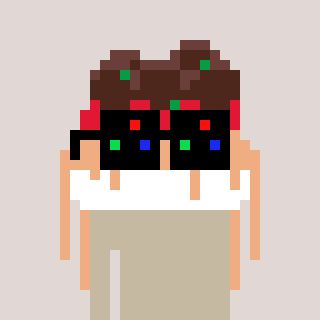
a pixel art character with square black sunglasses, a spaghetti-shaped head and a red-colored body on a warm background